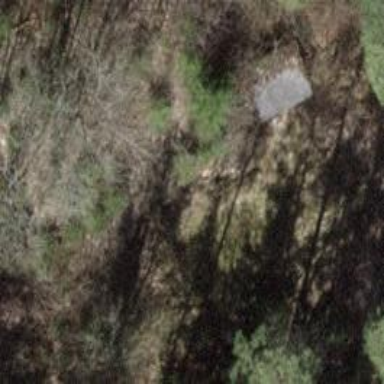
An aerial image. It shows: Retaining wall.